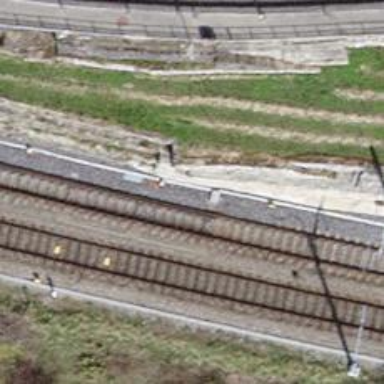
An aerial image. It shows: Railway switch.